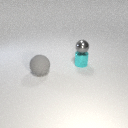
small cyan metal cylinder below small gray metal sphere